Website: walmart
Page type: payment
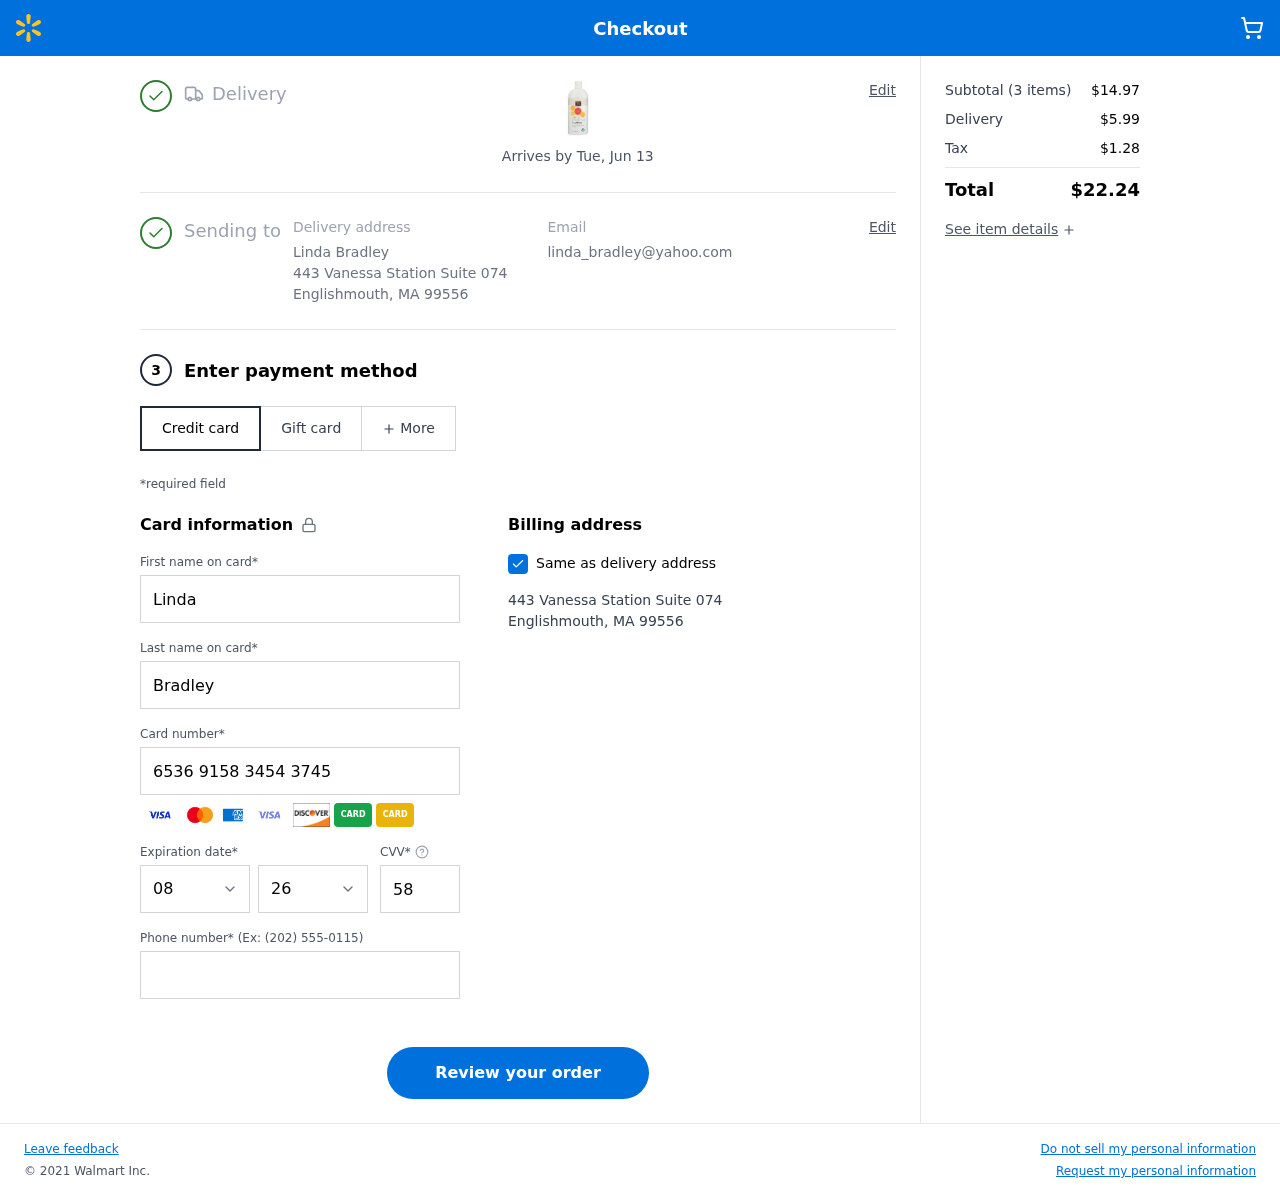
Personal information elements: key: PII_CARD_CVV
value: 583
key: PII_CARD_EXPIRY_MONTH
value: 08
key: PII_CARD_EXPIRY_YEAR
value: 26
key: PII_CARD_NUMBER
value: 6536 9158 3454 3745
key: PII_CITY
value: Englishmouth
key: PII_EMAIL
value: linda_bradley@yahoo.com
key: PII_FIRSTNAME
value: Linda
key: PII_FULLNAME
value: Linda Bradley
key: PII_LASTNAME
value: Bradley
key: PII_PHONE
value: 5607787834
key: PII_POSTCODE
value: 99556
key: PII_STATE_ABBR
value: MA
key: PII_STREET
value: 443 Vanessa Station Suite 074
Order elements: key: ORDER_DELIVERY_DATE
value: Arrives by Tue, Jun 13
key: ORDER_NUM_ITEMS
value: (3 items)
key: ORDER_SUBTOTAL
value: $14.97
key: ORDER_SHIPPING_COST
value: $5.99
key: ORDER_TAX
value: $1.28
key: ORDER_TOTAL
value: $22.24